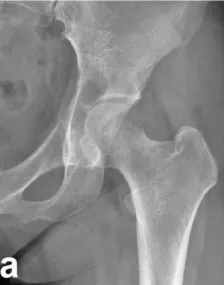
(a) Left hip joint radiograph. Lytic lesion was visualized in the left acetabulum, and the continuity of the local cortical bone was interrupted.
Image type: radiology (x_ray)